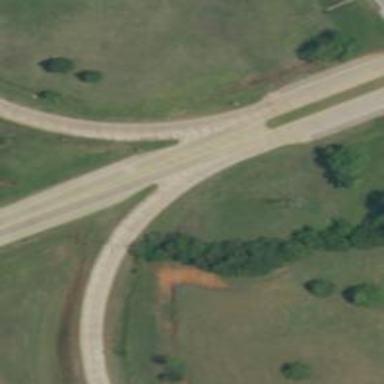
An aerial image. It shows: Tertiary road.